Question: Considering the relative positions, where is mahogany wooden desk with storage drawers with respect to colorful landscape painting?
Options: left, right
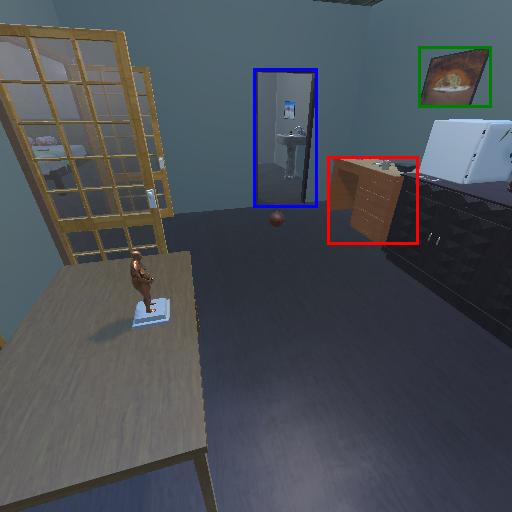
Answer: left